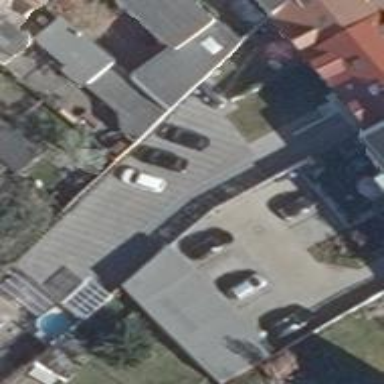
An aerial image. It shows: Group of garages.